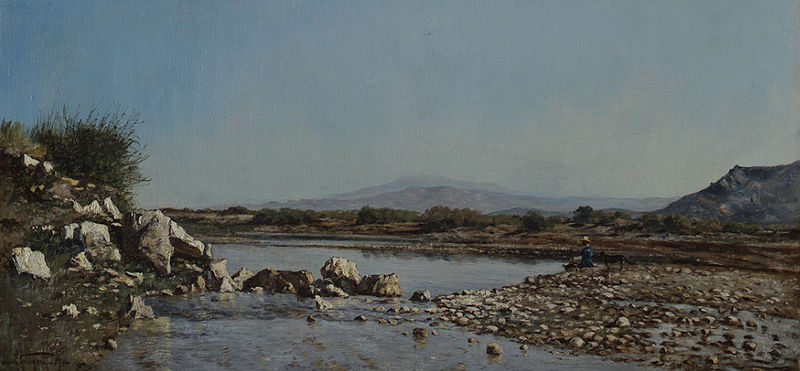
Titel: Am Ufer der Durance
Künstler: Paul Guigou
Standort: Karlsruhe
Institution: Staatliche Kunsthalle Karlsruhe
Schlagwörter: baum, berg, blau, dunkel, felsen, gemälde, gestein, himmel, mann, meer, schatten, wasser, weiß, wolken, aquarell, bäume, fluss, gelb, grün, himmerl, impressionismus, landschaft, menschen, see, sitzen, teich, ufer, blumen, braun, bunt, frankreich, frau, grau, hell, hintergrund, hut, raum, schwarz, stuhl, zeichnung, blick, dame, gras, hund, tier, weg, wiese, wolke, malerei, anzug, jacke, mütze, trinken, mensch, stein, steine, weit, blicken, herr, signatur, öl, bach, ebene, einsamkeit, ferne, flusslauf, gräser, halme, horizont, hügel, nass, natur, spiegelung, strauch, weite, brücke, busch, büsche, einsam, flach, gebüsch, gewässer, pfad, sonne, sträucher, insel, land, figur, mantel, realismus, sitzend, person, pflanze, pflanzen, schön, wald, pferd, hellblau, aussicht, kopfbedeckung, farbig, klar, küste, ruhig, sommer, strand, welle, wellen, ruhe, sitz, italien, man, beobachten, fischer, schotter, steinig, berge, bergig, düne, fels, gebirge, gipfel, hang, klippen, mauer, dunst, farbe, luftperspektive, nebel, tag, landschaftsmalerei, vegetation, geröll, wolkenlos, ausflug, idylle, pause, rast, damm, französisch, kies, böschung, fliessen, romantik, strom, stromschnellen, strömung, bretagne, flut, querformat, wasse, wetter, draussen, strohhut, realistisch, sitzt, maler, allein, junge, nachdenken, still, brun, steppe, freude, grass, bucht, reflexion, foto, panorama, ebbe, unterschrift, diesig, spaziergang, kiesel, alpen, flussbett, himmeö, flusslandschaft, wälder, felsig, landzunge, bewachsen, ungemütlich, moor, karg, reise, wanderer, zunge, gebirgsbach, gebirgsfluss, felsbrocken, büschel, naturalistisch, brocken, gestrüpp, gebirgssee, breit, alleine, rasten, zeichner, bergsee, begirge, angler, delta, angeln, elemente, kantig, furt, farbperspektive, dunstig, blu, landscape, untiefe, horiziont, staudamm, lcht, hütel, himmelk, seee, naturdarstellung, stau, tie, unwirtlich, steinbrocken, dieseig, niedrigwasser, angelt, nabb, fesl, ginster, b, rause, 19.jahrhundert, maler am ufer, harpignies, feklse, stauun, stauung, felsenm, gew, jackblau, #steine, felsstrand, hemälde, einswam, bücsche, kiesbank, hut#hund, flussbeet, impressionissmuss, angelr, kisel, mann mit hut, disieg